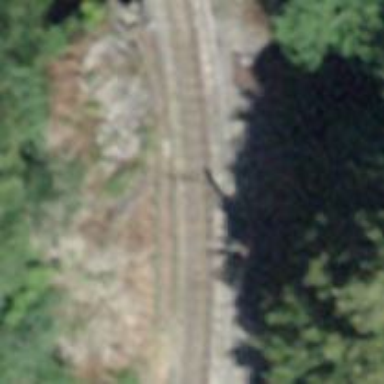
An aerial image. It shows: Narrow-gauge railway track with one electrified contact line.